Field crop: maize
Growth stage: 2
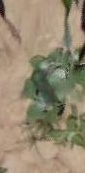
Species: maize